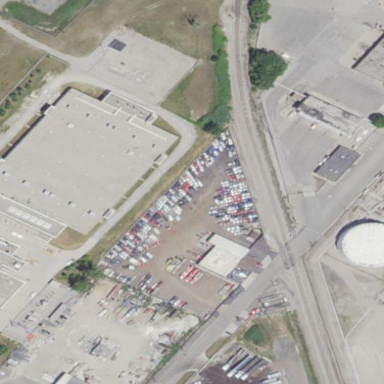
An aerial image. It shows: Scrap yard located in industrial area.